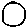
Label: circle